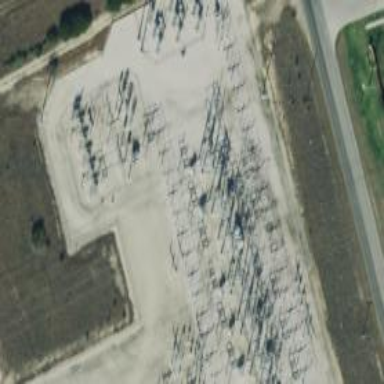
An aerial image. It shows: Power tower.